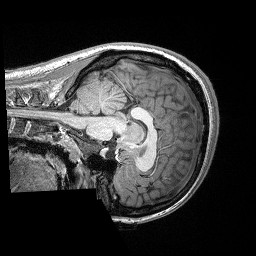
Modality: T1w
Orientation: sagittal
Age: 24
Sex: female